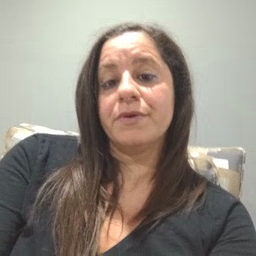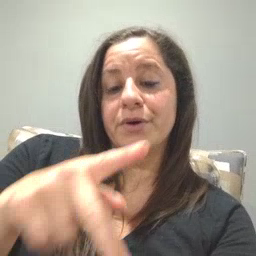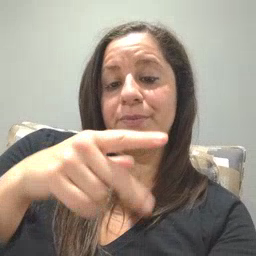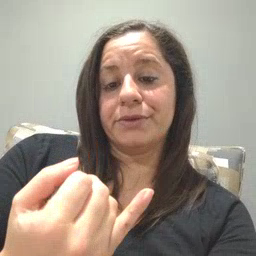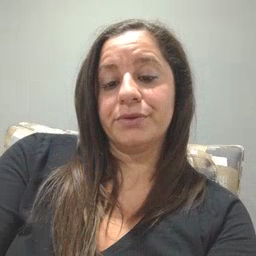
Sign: pajamas